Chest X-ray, AP view. Patient: 29 years old, sex F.
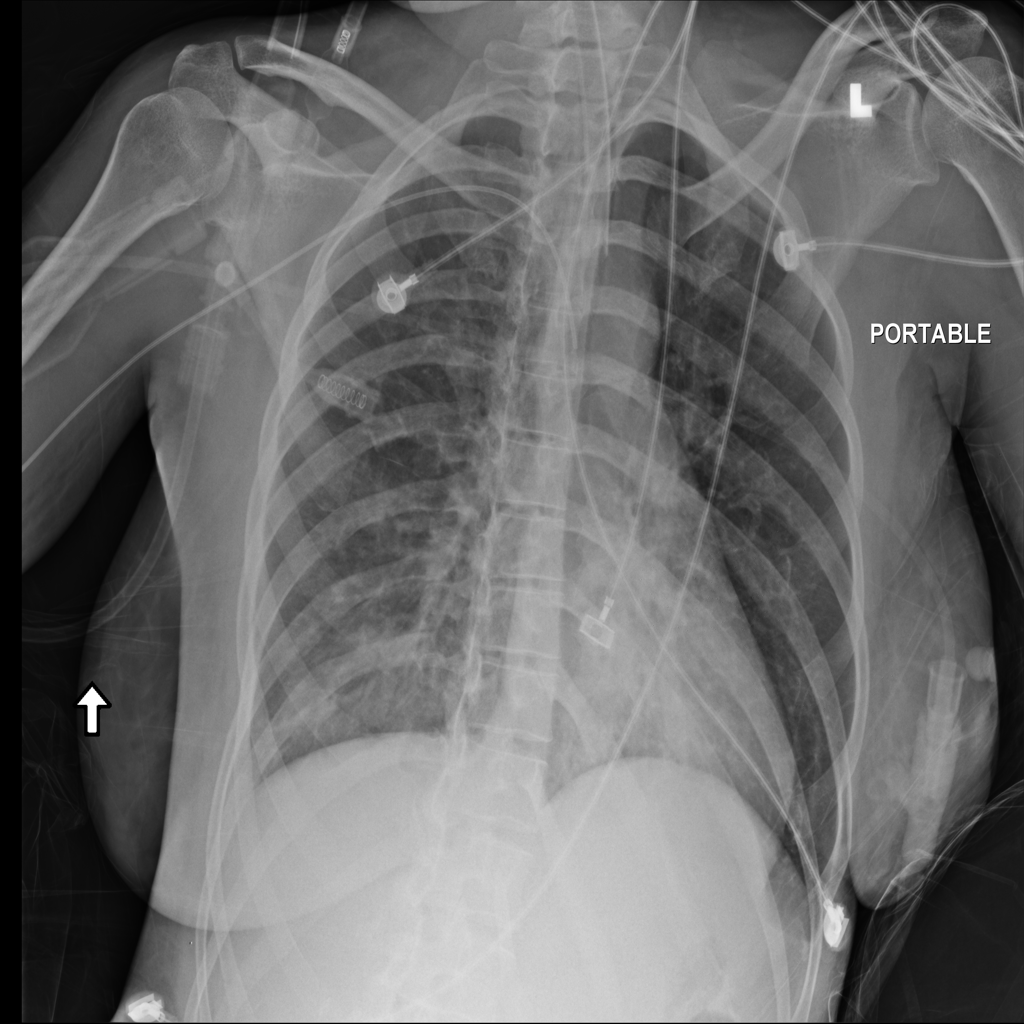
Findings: No Finding